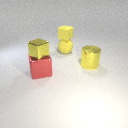
small yellow rubber cube to the right of small yellow metal cube